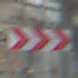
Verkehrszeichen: RichtungstafelnInKurvenGrossLinks
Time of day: Midday
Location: Roofed (Special)
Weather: Overcast
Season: NotSpecified
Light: Natural